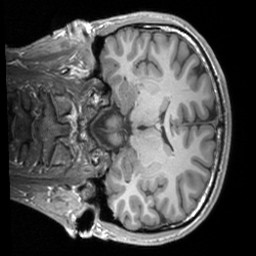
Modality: T1w
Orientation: coronal
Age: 21
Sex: male
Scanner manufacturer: siemens
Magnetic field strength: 3 T
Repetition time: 1.9 s
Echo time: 0.00226 s